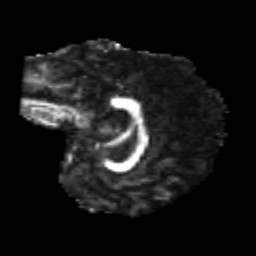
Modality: FA
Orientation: sagittal
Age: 21
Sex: female
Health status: healthy
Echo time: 0.074 s